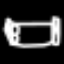
Label: bed